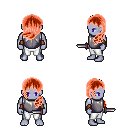
a pixel art fantasy rpg character, male body template, dark elf, purple skin, steel chest armor, white pants, red left-swept hairstyle, cloth bracers, dagger, four views (front, back, left, right), 2x2 character sprite sheet, small pixel art, hard edges, no anti-aliasing